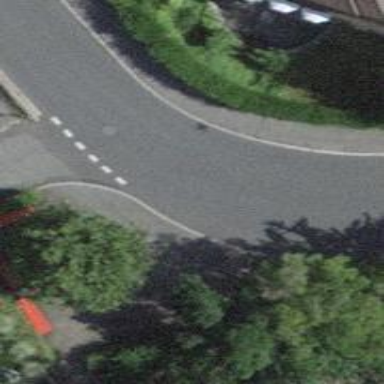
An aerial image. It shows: Kerb barrier.